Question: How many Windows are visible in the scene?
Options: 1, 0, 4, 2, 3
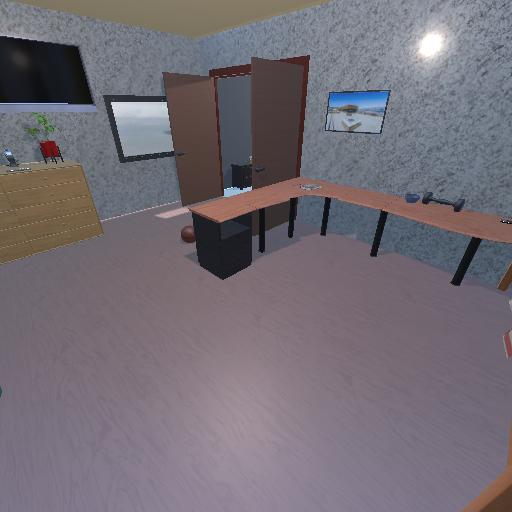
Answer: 1